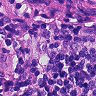
Metastatic tissue present: no